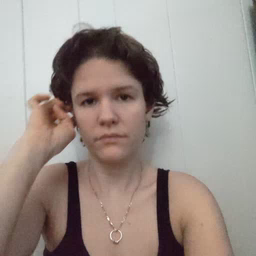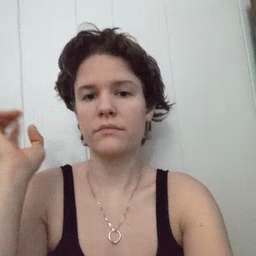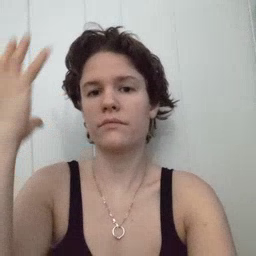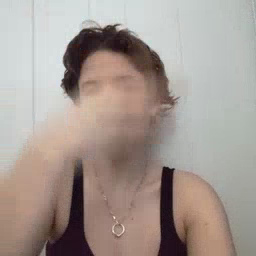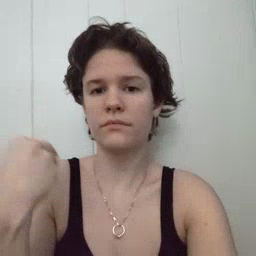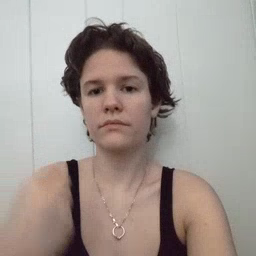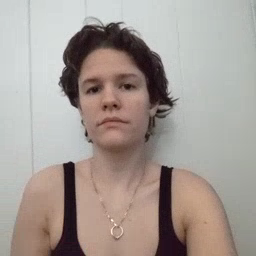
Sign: pretty